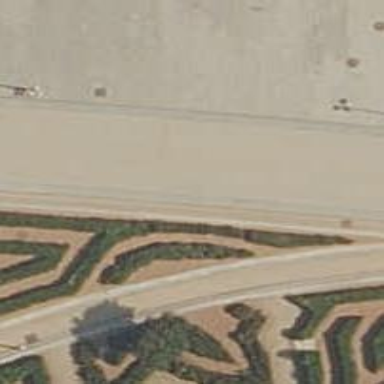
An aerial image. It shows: Hedge barrier.